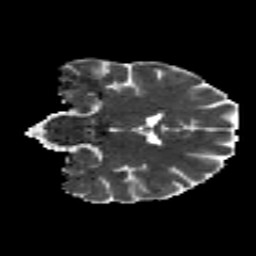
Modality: MD
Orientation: coronal
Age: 21
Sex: female
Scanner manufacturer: siemens
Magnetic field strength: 3 T
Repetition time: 8.8 s
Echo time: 0.085 s